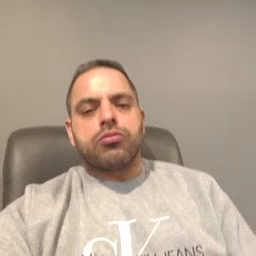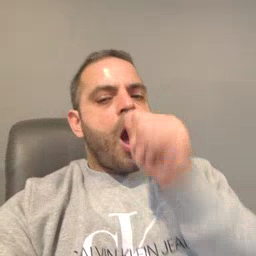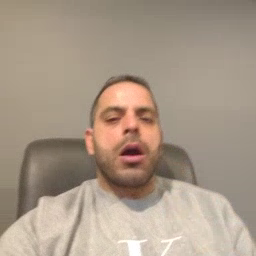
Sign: nuts